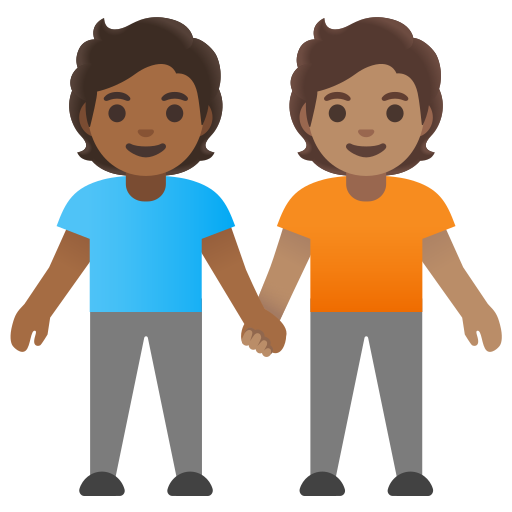
Emoji: 🧑🏾‍🤝‍🧑🏽